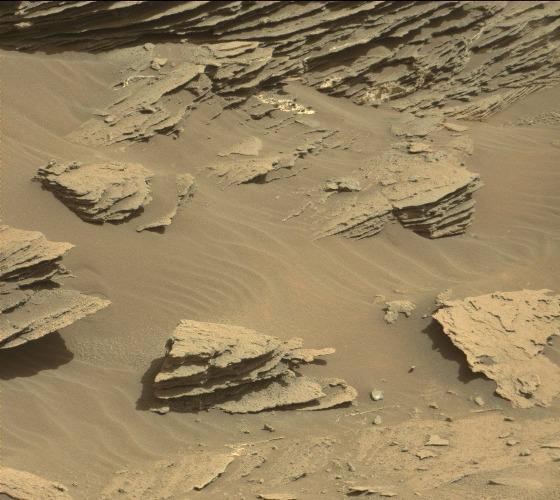
Terrain classes present: Bedrock, Gravel / Sand / Soil, Rock, Shadow